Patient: sex M, age 65
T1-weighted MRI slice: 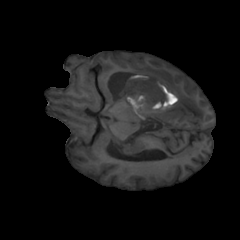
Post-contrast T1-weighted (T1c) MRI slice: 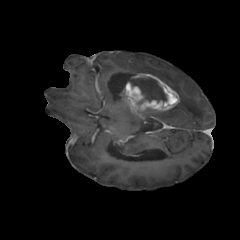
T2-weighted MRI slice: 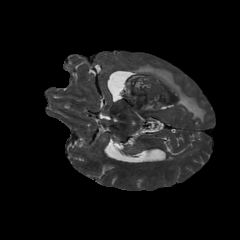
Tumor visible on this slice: yes
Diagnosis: Glioblastoma, IDH-wildtype
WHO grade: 4